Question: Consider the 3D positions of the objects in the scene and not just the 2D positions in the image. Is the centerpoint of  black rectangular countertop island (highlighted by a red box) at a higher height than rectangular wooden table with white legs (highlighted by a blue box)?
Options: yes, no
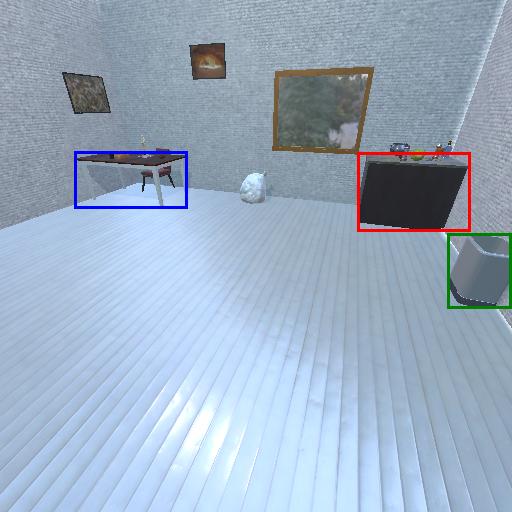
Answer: yes